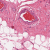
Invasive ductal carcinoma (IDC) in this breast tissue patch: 0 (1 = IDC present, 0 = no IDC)